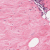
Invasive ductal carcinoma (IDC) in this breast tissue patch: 0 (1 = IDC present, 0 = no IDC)